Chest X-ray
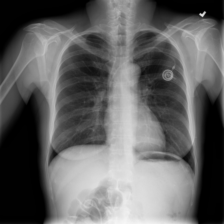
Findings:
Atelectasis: negative
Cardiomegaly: negative
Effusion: negative
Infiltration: positive
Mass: negative
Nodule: negative
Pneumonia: negative
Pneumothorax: negative
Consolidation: negative
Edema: negative
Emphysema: negative
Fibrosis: negative
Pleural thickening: negative
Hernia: negative